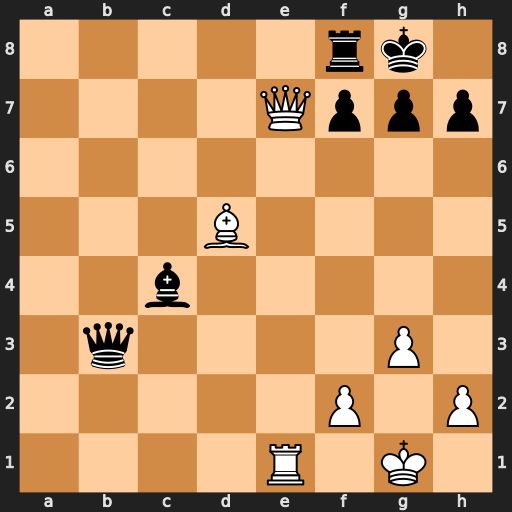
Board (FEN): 5rk1/4Qppp/8/3B4/2b5/1q4P1/5P1P/4R1K1
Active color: w
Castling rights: -
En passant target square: -
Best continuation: Qxf7+ Rxf7 Re8#